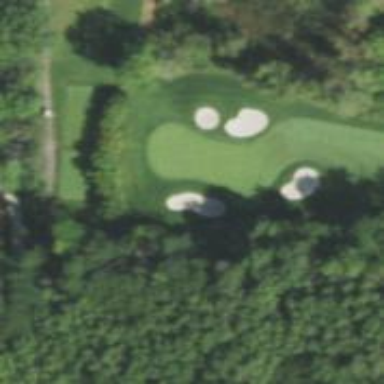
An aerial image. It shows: Golf hole.